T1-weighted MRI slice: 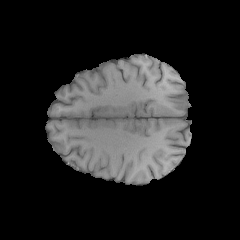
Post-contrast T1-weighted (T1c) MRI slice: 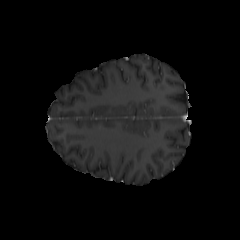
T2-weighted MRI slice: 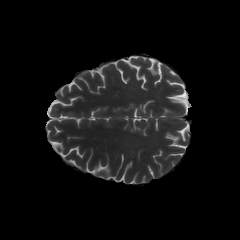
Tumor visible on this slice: yes